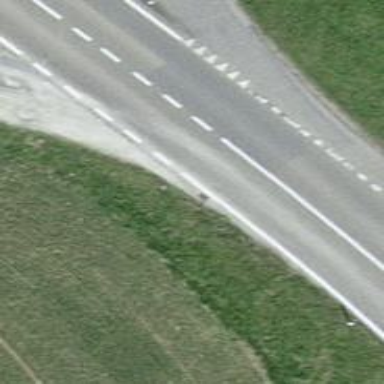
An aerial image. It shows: Secondary road.